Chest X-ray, AP view. Patient: 61 years old, sex M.
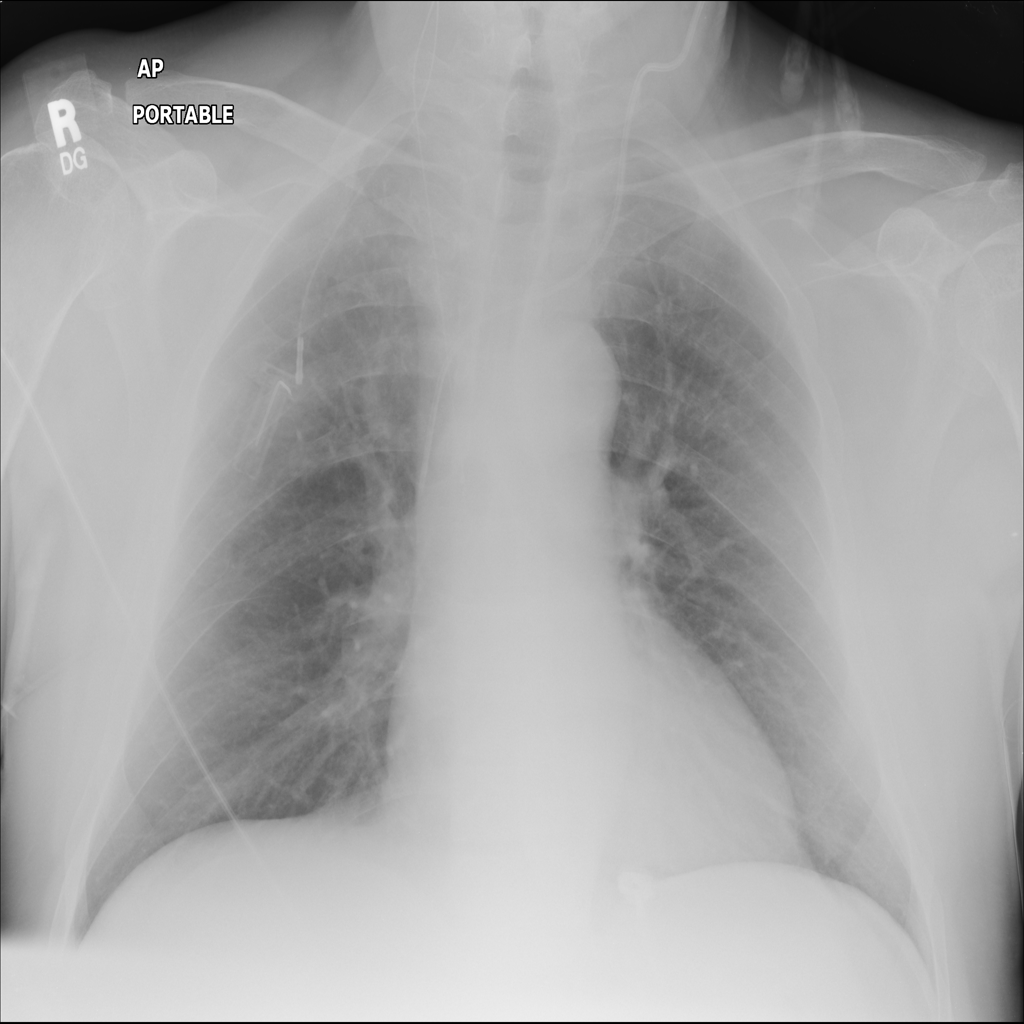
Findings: No Finding